Aerial crown-view tile of a tropical tree (Barro Colorado Island, Panama), acquired 20240611:
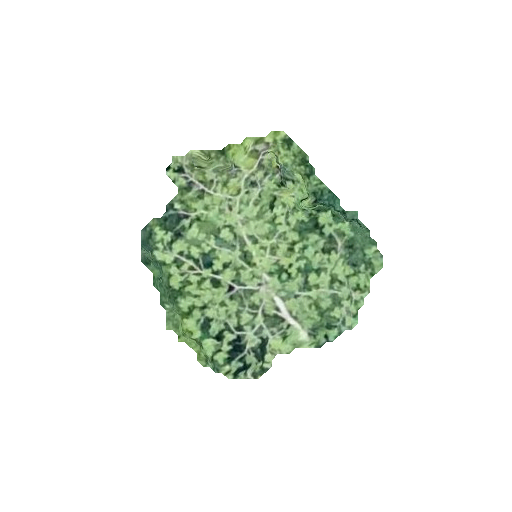
Species: Trattinnickia aspera
GBIF accepted scientific name: Trattinnickia aspera
Crown area: 62.448 m²